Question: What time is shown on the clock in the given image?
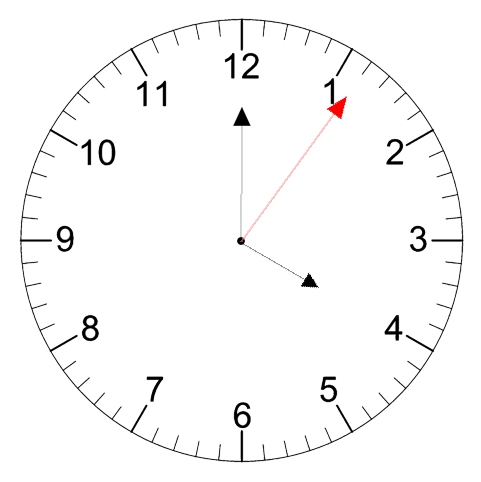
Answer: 04:00:06